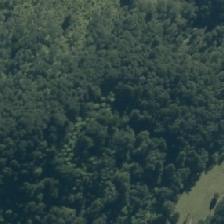
Land cover: indigenous_forest